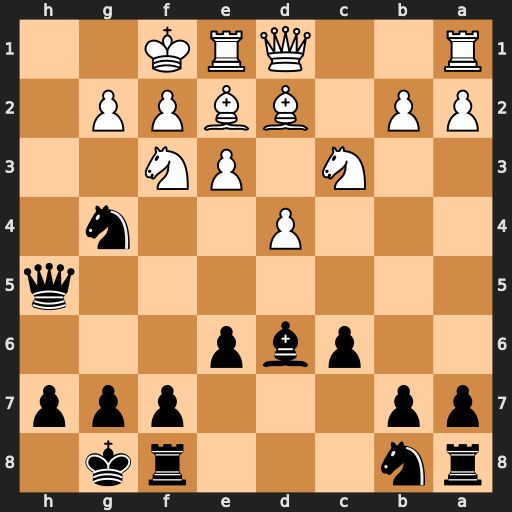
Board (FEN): rn3rk1/pp3ppp/2pbp3/7q/3P2n1/2N1PN2/PP1BBPP1/R2QRK2
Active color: b
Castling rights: -
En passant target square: -
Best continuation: Qh1+ Ng1 Nh2#